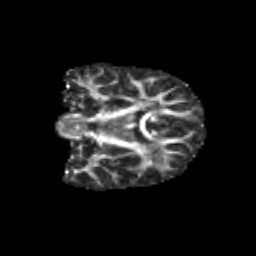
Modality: FA
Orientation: coronal
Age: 10
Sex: female
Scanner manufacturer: siemens
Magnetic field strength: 3 T
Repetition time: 3.8 s
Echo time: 0.07 s